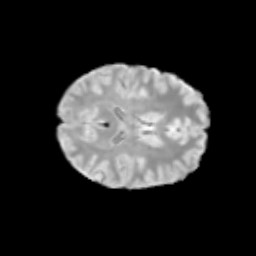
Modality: T2w
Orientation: axial
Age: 12
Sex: female
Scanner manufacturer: siemens
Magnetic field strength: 3 T
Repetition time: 3.8 s
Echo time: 0.07 s